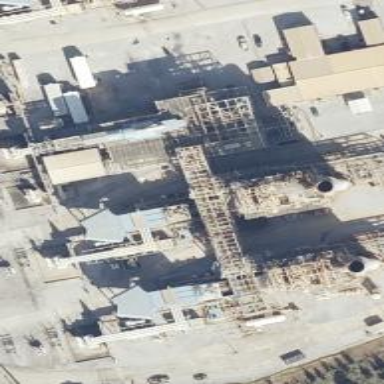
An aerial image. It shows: Gas-powered generator of the combined cycle type.